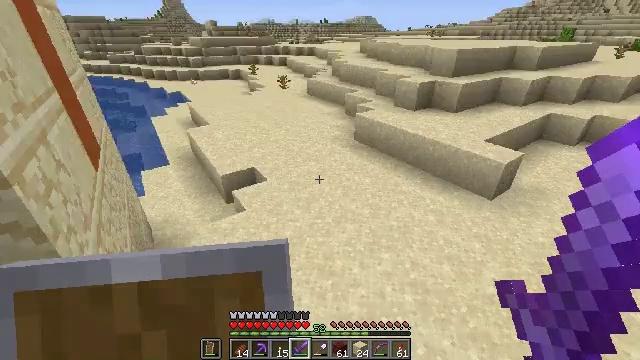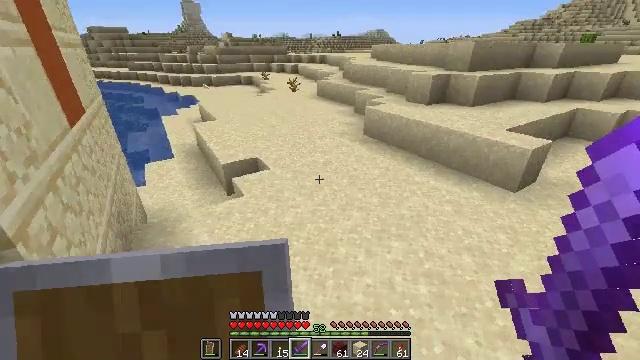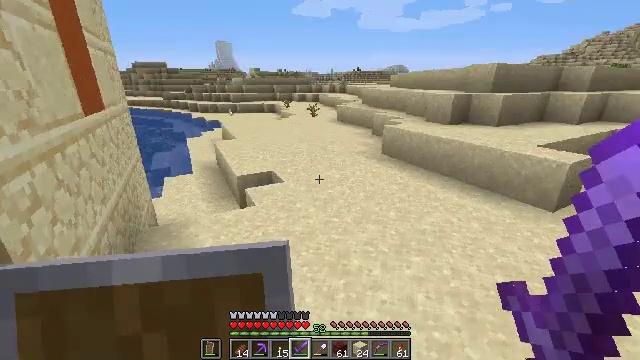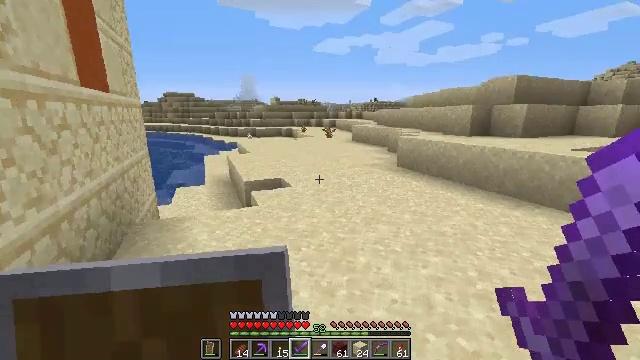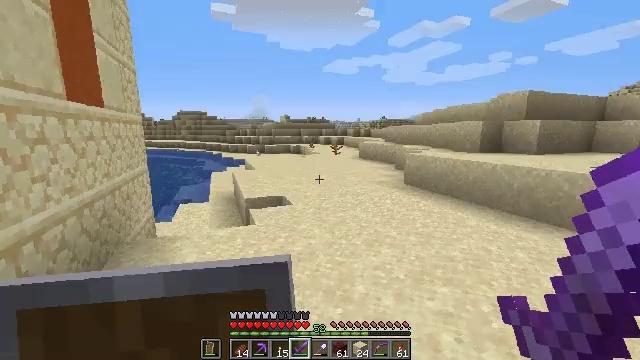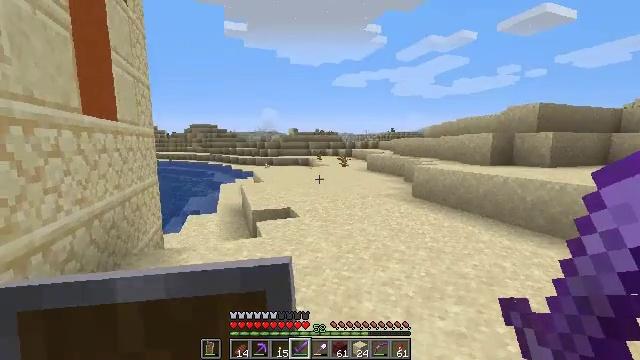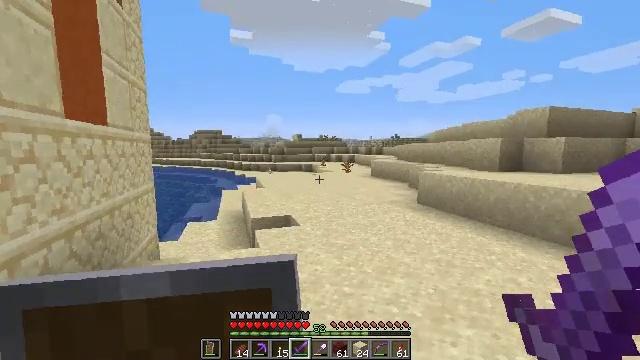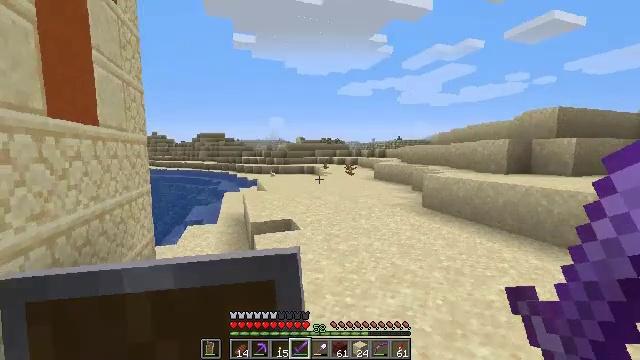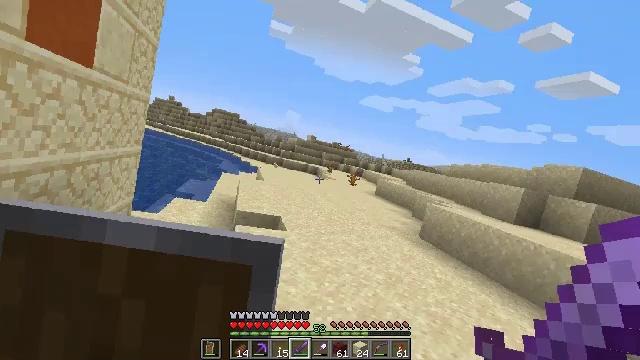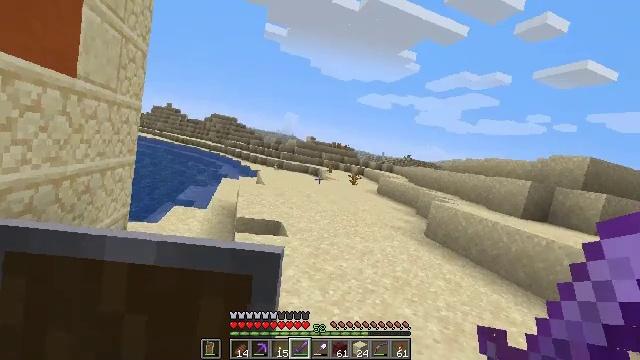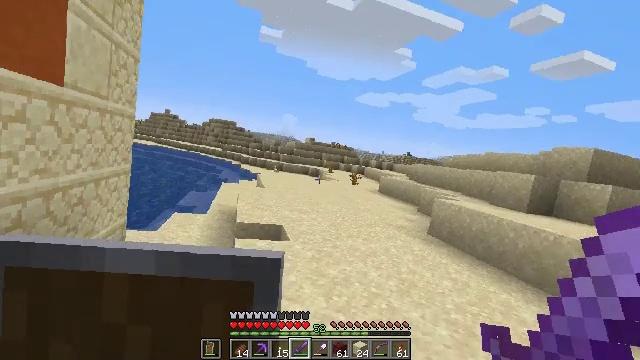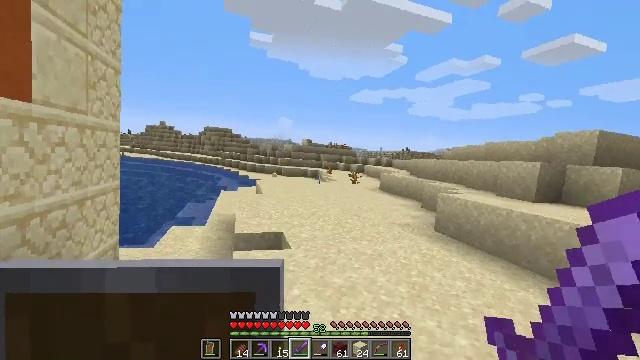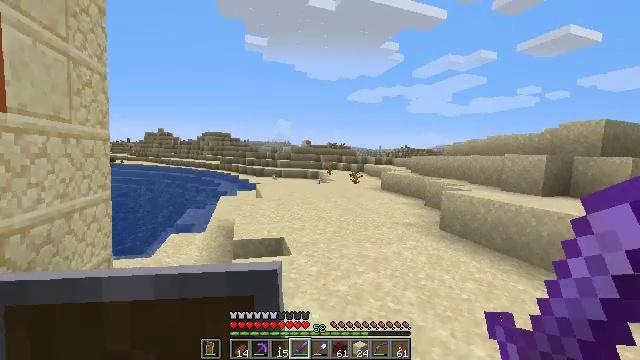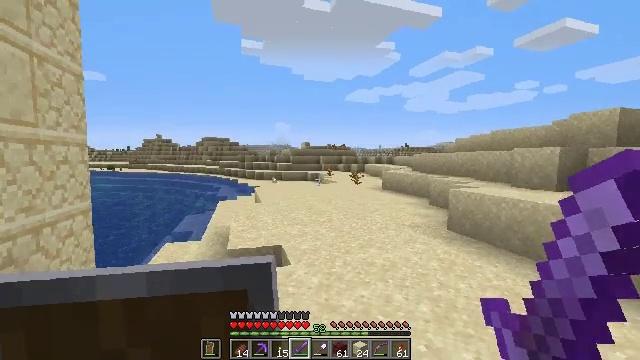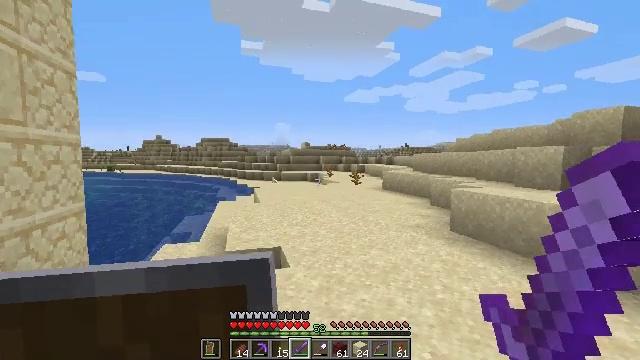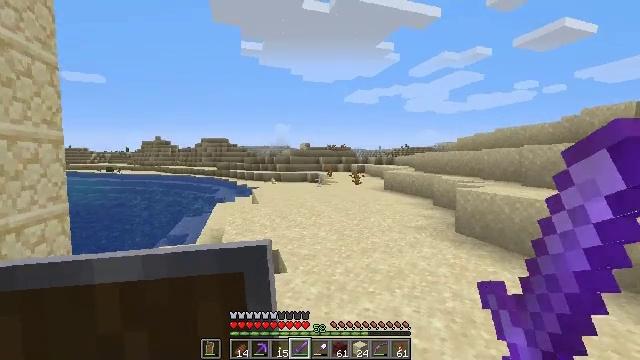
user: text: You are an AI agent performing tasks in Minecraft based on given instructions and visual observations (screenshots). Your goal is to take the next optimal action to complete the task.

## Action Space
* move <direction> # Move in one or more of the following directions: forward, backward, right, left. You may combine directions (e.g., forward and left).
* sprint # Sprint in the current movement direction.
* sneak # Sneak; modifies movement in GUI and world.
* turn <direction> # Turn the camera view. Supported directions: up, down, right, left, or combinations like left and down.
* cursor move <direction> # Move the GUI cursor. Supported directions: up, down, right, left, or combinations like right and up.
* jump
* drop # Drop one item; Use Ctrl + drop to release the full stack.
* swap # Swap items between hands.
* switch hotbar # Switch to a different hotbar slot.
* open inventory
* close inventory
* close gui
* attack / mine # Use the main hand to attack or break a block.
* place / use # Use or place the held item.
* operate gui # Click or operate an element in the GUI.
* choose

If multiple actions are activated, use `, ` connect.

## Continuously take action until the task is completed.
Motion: motion action
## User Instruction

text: Retrieve the brewing stand by breaking it.
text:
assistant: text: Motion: move forward and move right, turn left and up
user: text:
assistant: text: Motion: move forward and move right, turn left and up
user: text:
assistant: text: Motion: move forward and move right, turn left and up
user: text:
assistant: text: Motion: move forward, turn left and up
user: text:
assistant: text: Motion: move forward, turn left and up
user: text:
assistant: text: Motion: move forward, turn up
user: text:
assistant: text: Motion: move forward
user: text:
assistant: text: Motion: move forward
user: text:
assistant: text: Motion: move forward
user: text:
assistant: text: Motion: move forward
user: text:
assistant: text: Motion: move forward
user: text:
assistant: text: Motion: move forward
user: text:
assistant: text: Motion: move forward
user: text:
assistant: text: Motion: move forward
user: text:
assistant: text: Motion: move forward
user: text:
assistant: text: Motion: move forward
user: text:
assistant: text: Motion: move forward
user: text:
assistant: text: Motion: move forward
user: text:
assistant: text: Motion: move forward
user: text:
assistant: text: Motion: move forward
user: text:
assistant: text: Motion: move forward
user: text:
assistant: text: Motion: move forward
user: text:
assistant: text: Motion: move forward
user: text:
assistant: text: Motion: move forward
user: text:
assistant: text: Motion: move forward
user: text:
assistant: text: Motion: move forward
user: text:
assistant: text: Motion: move forward
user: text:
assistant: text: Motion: move forward
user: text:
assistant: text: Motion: move forward
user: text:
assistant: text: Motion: move forward